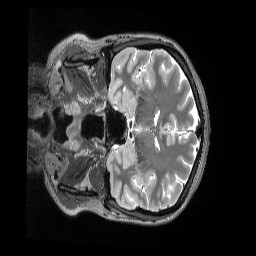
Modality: T2w
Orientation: coronal
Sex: female
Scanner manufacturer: siemens
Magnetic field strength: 3 T
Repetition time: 3.2 s
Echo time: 0.563 s